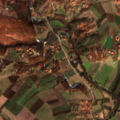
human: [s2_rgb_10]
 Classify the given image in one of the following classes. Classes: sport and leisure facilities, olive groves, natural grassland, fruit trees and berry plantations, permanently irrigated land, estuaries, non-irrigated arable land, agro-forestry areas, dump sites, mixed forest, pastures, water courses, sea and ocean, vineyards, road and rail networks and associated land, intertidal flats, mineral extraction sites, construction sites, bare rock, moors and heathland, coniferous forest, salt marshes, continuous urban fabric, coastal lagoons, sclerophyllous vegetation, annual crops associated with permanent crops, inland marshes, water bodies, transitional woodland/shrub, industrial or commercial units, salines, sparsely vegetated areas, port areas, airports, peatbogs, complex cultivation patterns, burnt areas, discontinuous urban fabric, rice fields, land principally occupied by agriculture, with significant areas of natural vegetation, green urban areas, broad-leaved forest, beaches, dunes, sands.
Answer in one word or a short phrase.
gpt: complex cultivation patterns, land principally occupied by agriculture, with significant areas of natural vegetation, broad-leaved forest